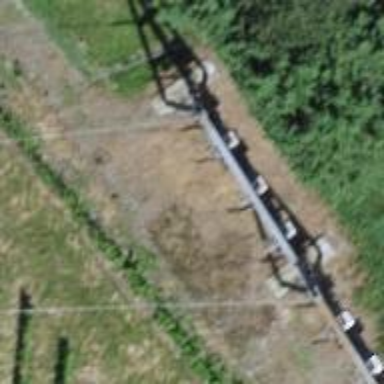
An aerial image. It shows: Three power lines with cables.